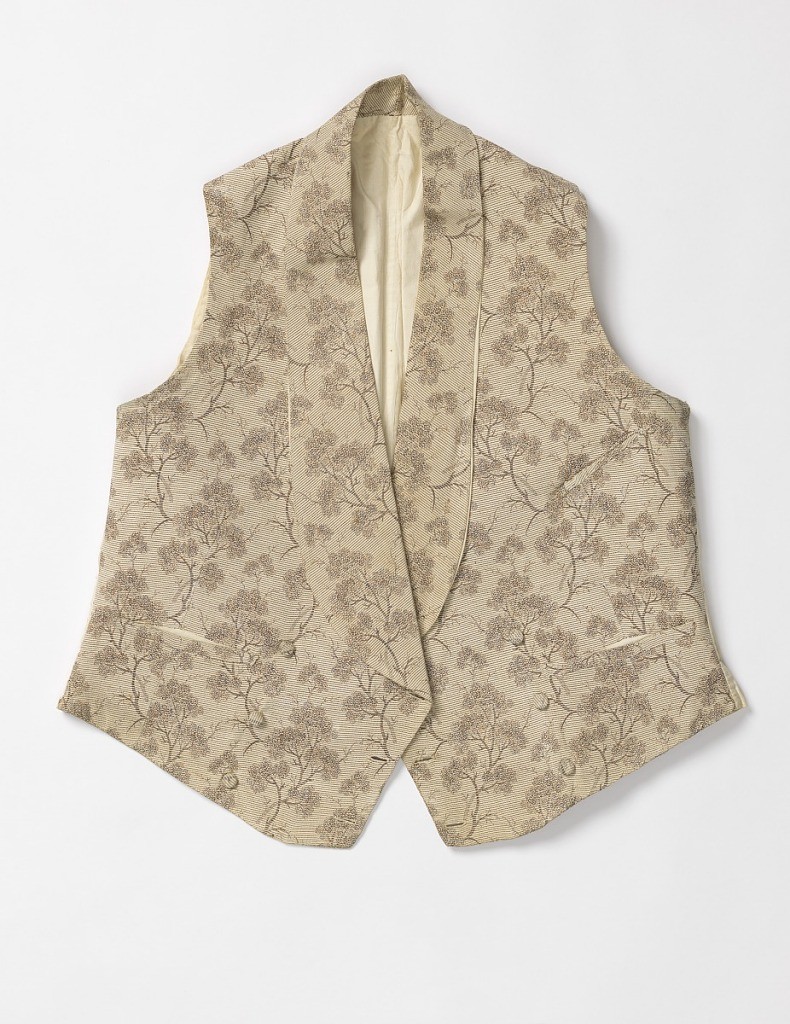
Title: Waistcoat
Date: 19th century
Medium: silk Technique: compound weave
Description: Gentleman's waistcoat with long lapels in a cream-colored silk woven with a design of thin stripes and flowering tree branches in tan, light blue and black.